【题型】选择题　【知识点】立体几何　【难度】easy
若圆锥的内切球半径为$1$，圆锥的侧面展开图为一个半圆，则圆锥的体积为（ ）

A. $2\pi$
B. $\dfrac{8}{3}\pi$
C. $3\pi$
D. $4\pi$
【解答】
【答案】C
【分析】利用圆锥侧面展开图扇形弧长可构造方程求得$l=2r$，利用圆锥轴截面面积可构造方程求得$r$的值，代入圆锥体积公式即可。
【详解】根据题意，设圆锥的底面半径为$r$，母线长为$l$，高为$h$，
$\because$圆锥侧面展开图为半圆，
$\therefore$侧面展开图扇形弧长为$\pi l=2\pi r$，则$l=2r$，
作出圆锥的轴截面如下图所示，其中$O$为圆锥内切球球心，

$\because h=\sqrt{l^2-r^2}=\sqrt{3}r$，
$\therefore S_{\triangle PAB}=\frac{1}{2} \cdot 2r \cdot h=\sqrt{3}r^2$，
又$S_{\triangle PAB}=\frac{1}{2}(2l+2r) \times 1=3r$，
$\therefore \sqrt{3}r^2=3r$，解得：$r=\sqrt{3}$，$\therefore h=3$，

$\therefore$圆锥体积为$V=\frac{1}{3}\pi r^2 h=\frac{1}{3}\pi \times 3 \times 3=3\pi$。

故选：C
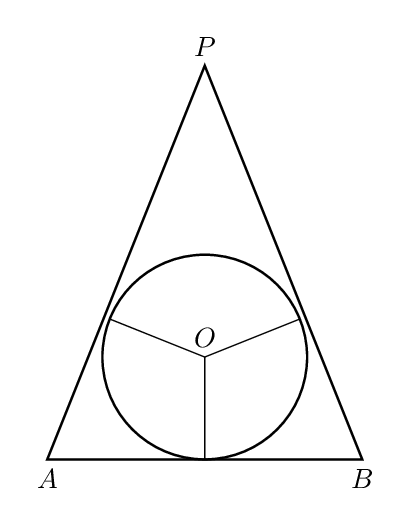